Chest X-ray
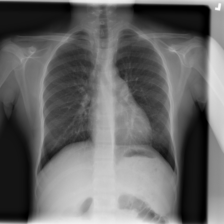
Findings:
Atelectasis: negative
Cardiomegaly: negative
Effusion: negative
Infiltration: negative
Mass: negative
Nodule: negative
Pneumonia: negative
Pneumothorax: negative
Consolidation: negative
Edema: negative
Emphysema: negative
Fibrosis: negative
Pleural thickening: negative
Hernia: negative